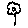
Label: flower